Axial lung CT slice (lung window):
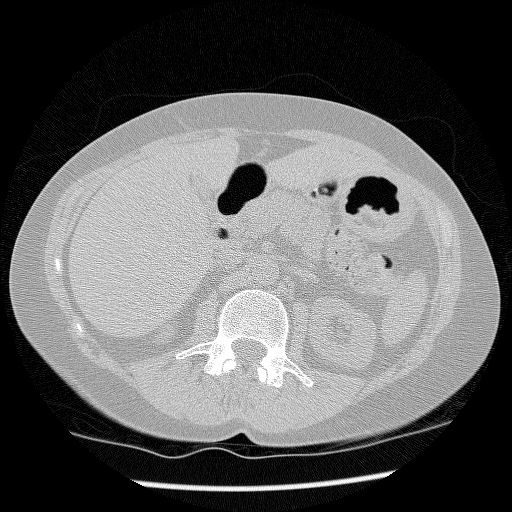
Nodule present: no